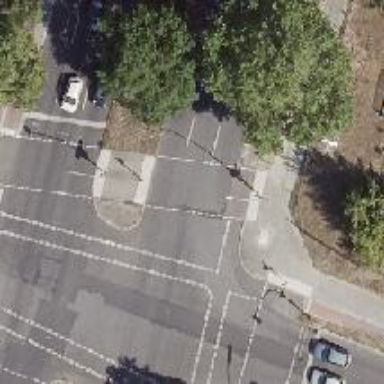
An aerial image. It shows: Crossing with traffic signals.